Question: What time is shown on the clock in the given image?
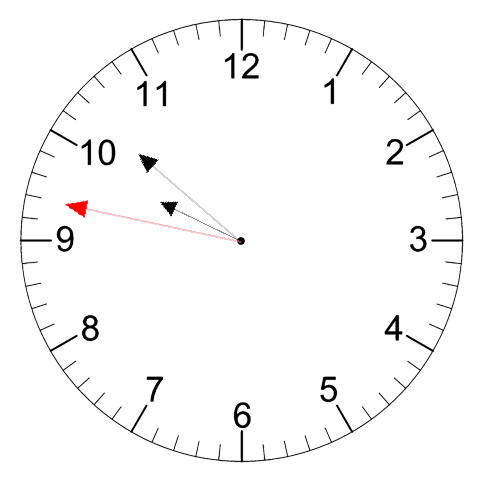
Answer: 09:51:47